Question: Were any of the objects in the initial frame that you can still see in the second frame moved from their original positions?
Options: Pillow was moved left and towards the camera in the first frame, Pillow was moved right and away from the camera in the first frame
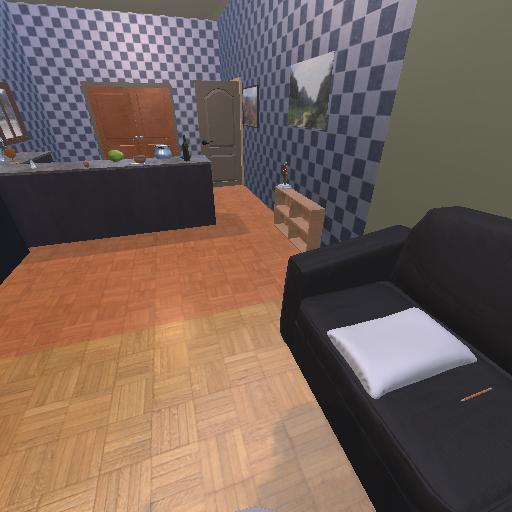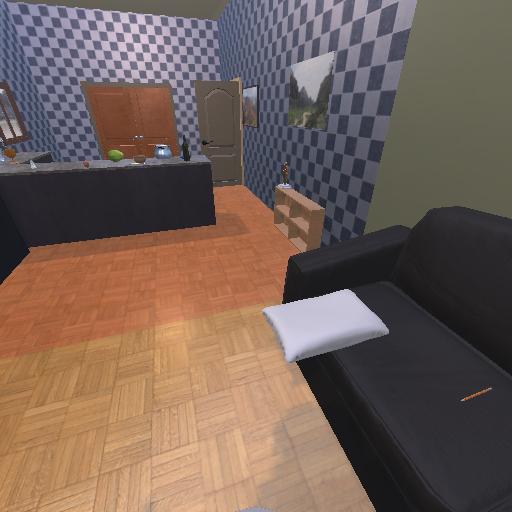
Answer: Pillow was moved left and towards the camera in the first frame